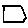
Label: square